Question: I have a created a new table (colours) which has id and hex as columns, all existing ids are kept in the pics table along with the path of the picture, which will go into the new colours table with the many hex values. I am using a class to extract the prominent colours from the picture as array of hex values.
This is the code so far:
'''
$data = $conn->query('SELECT id,pic_path FROM pics WHERE pic_id = 1231');
while($row = $data->fetch()) {
$image = new ColorsOfImage('images/'.$data['pic_path']);
$colors = $image->getProminentColors();
foreach($colors as $key => $val)
{
$sql = "INSERT INTO colours (pic_id,colour) VALUES (:pic_id,:colour)";
$q = $conn->prepare($sql);
$q->execute(array(':pic_id'=>$data['pic_id'],':colour'=>$val));
}
}
'''
But I get this error:
'''
Fatal error: Cannot use object of type PDOStatement as array
'''
This is how it should look like this once it's populated:

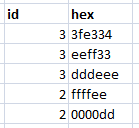
Answer: This could be done with one single query, no php, no loop required
'''
INSERT INTO colours (pic_id,colour)
SELECT id,pic_path FROM pics
WHERE pic_id = 1231
'''
full details: <URL>